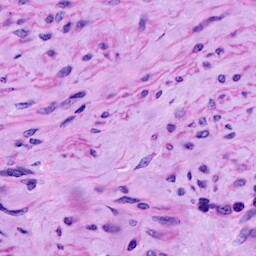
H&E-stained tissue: Cervix